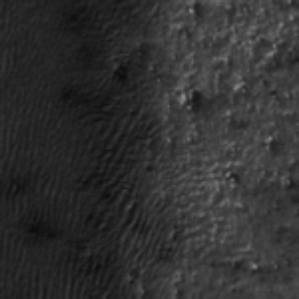
Label: frost